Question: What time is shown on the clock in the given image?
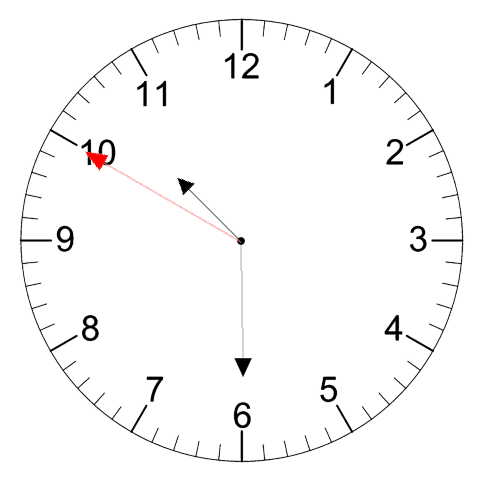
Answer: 10:29:50